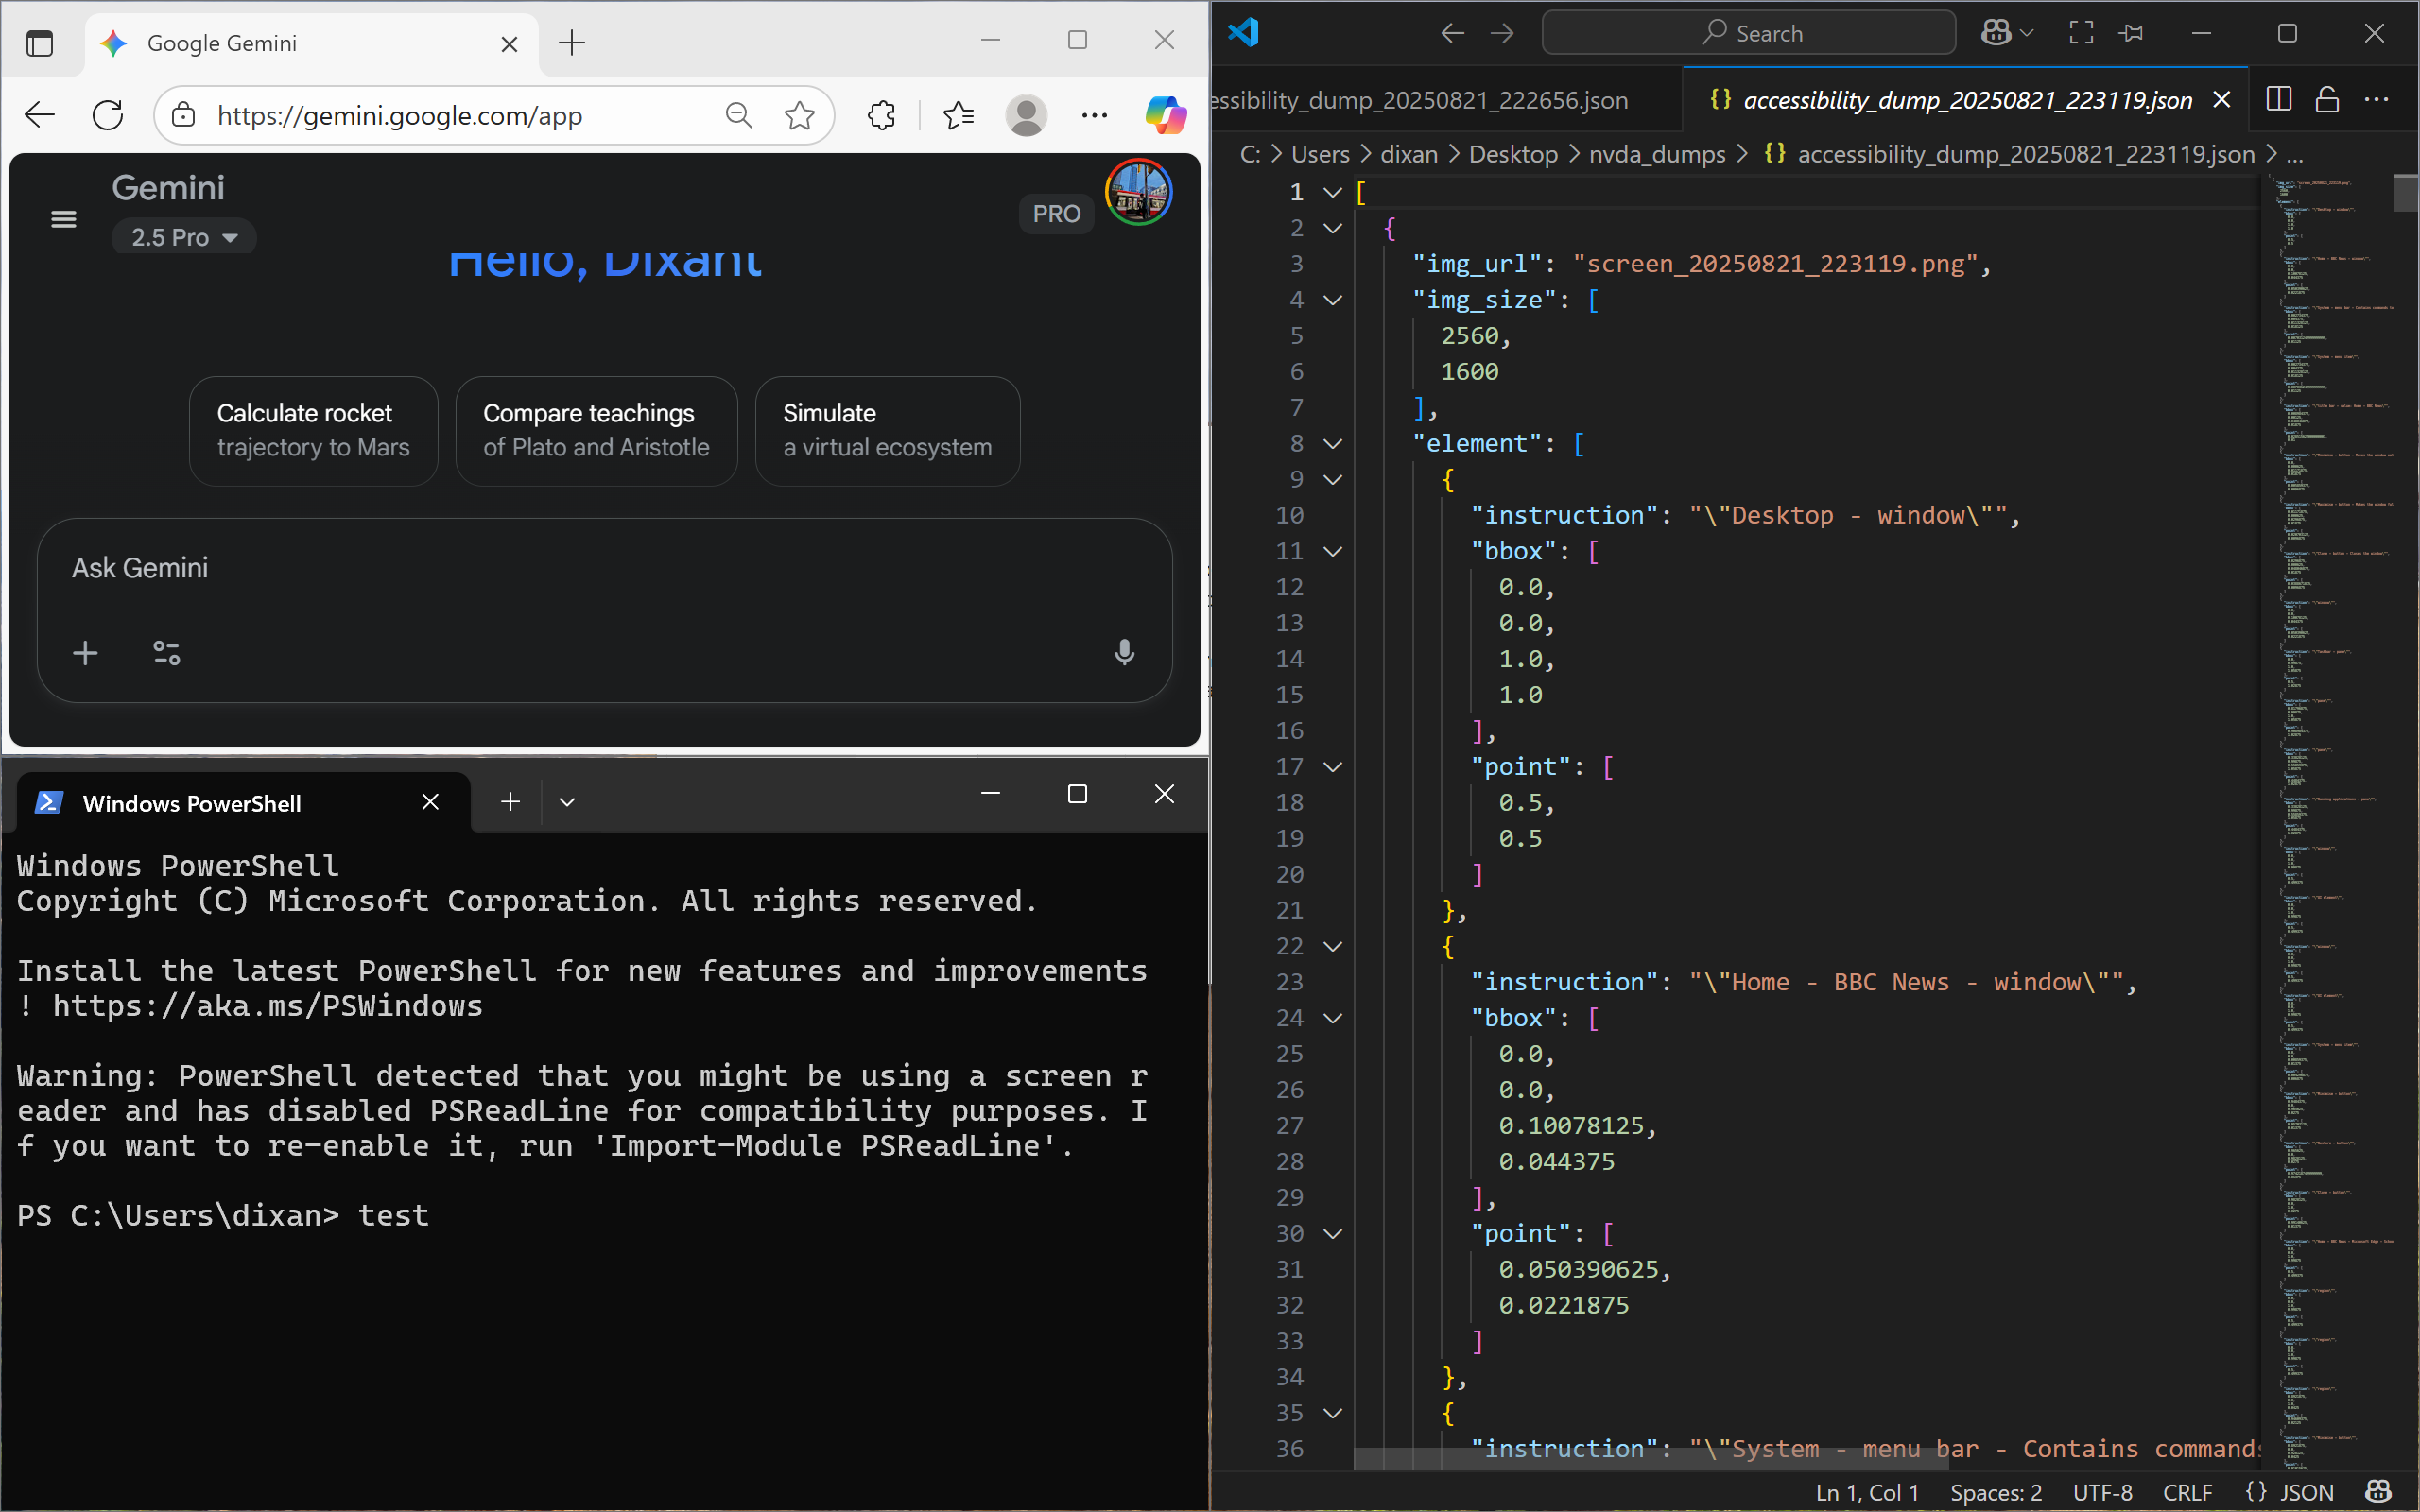
UI elements on screen:
"Desktop - window"
"Google Gemini - window"
"System - menu bar - Contains commands to manipulate the window"
"System - menu item"
"title bar - value: Google Gemini"
"Minimise - button - Moves the window out of the way"
"Maximise - button - Makes the window full screen"
"Close - button - Closes the window"
"window"
"Taskbar - pane"
"pane"
"Running applications - pane"
"System - menu bar - Contains commands to manipulate the window"
"System - menu item"
"Minimise - button - Moves the window out of the way"
"Maximise - button - Makes the window full screen"
"Close - button - Closes the window"
"Windows PowerShell - pane"
"window"
"UI element"
"DesktopWindowXamlSource - pane"
"pane"
"tab control"
"list"
"Windows PowerShell - tab"
"graphic"
"Windows PowerShell - text"
"Close Tab - button"
" - text"
"New Tab - split button - Press the button to open a new terminal tab with your default profile. O..."
" - button"
" - text"
"More options - button"
"button"
" - text"
"button"
" - text"
"button"
" - text"
"UI element"
"Windows PowerShell - terminal"
"Vertical - scroll bar - value: 0"
"Vertical Small Decrease - button"
" - text"
"Vertical Large Increase - button"
"Vertical Small Increase - button"
" - text"
"System - menu bar"
"System - menu item"
"Minimise - button"
"Maximise - button"
"Close - button"
"window"
"UI element"
"window"
"UI element"
"accessibility_dump_20250821_223119.json - Visual Studio Code - window"
"accessibility_dump_20250821_223119.json - Visual Studio Code - pane"
"pane"
"Minimize - button"
"Maximize - button"
"Close - button"
"pane"
"accessibility_dump_20250821_223119.json - Visual Studio Code - document"
"section"
"pane"
"Welcome to NVDA - window"
"title bar - value: Welcome to NVDA"
"Close - button - Closes the window"
"Welcome to NVDA - dialog - Welcome to NVDA!
Most commands for controlling NVDA require you to hol..."
"Welcome to NVDA! - window"
"Welcome to NVDA! - text"
"Most commands for controlling NVDA require you to hold down the NVDA key while pressing other key..."
"Options - window"
"Options - grouping"
"Keyboard layout: - window"
"Keyboard layout: - text"
"Keyboard layout: - window"
"Keyboard layout: - combo box - value: laptop"
"Keyboard layout: - text - value: laptop"
"Open - button"
"Use CapsLock as an NVDA modifier key - window"
"Use CapsLock as an NVDA modifier key - check box"
"Start NVDA after I sign in - window"
"Start NVDA after I sign in - check box"
"Show this dialog when NVDA starts - window"
"Show this dialog when NVDA starts - check box"
"OK - window"
"OK - button"
"window"
"Spotify – Liked Songs - document"
"section"
"accessibility_dump_20250821_223119.json - Visual Studio Code - document"
"section"
"Program Manager - window"
"Program Manager - pane"
"window"
"pane"
"Desktop - window"
"Desktop - list"
"Recycle Bin - list item"
"Adobe Acrobat - list item"
"Adobe Digital Editions 4.5 - list item"
"Attack SharkX3Mouse - list item"
"Audacity - list item"
"Edit - list item"
"HP Support Assistant - list item"
"Imaging Edge Desktop - list item"
"NVDA - list item"
"Remote - list item"
"Riot Client - list item"
"Ryzen Controller - list item"
"Steam - list item"
"VALORANT - list item"
"Viewer - list item"
"AddonTemplate-master - list item"
"nvda_dumps - list item"
"Screenshots - list item"
"treetojson - list item"
"Tree2JSON.nvda-addon - list item"
"treetojson.zip - list item"